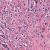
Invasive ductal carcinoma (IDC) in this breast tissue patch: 1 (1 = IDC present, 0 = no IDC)